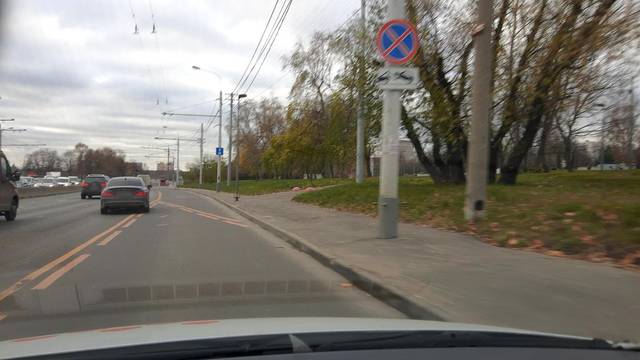
Region: Russia
Coordinates: 55.667, 37.66